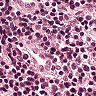
Metastatic tissue present: no